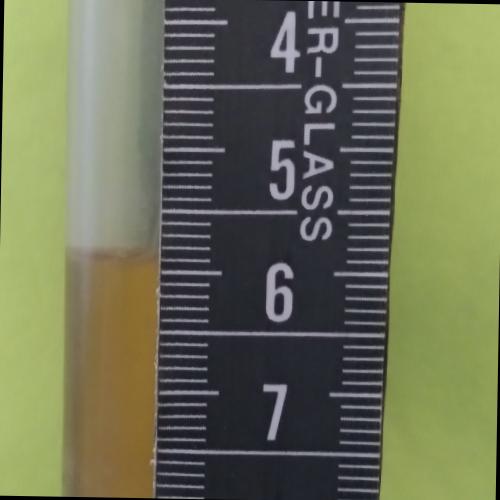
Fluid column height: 5.8 cm